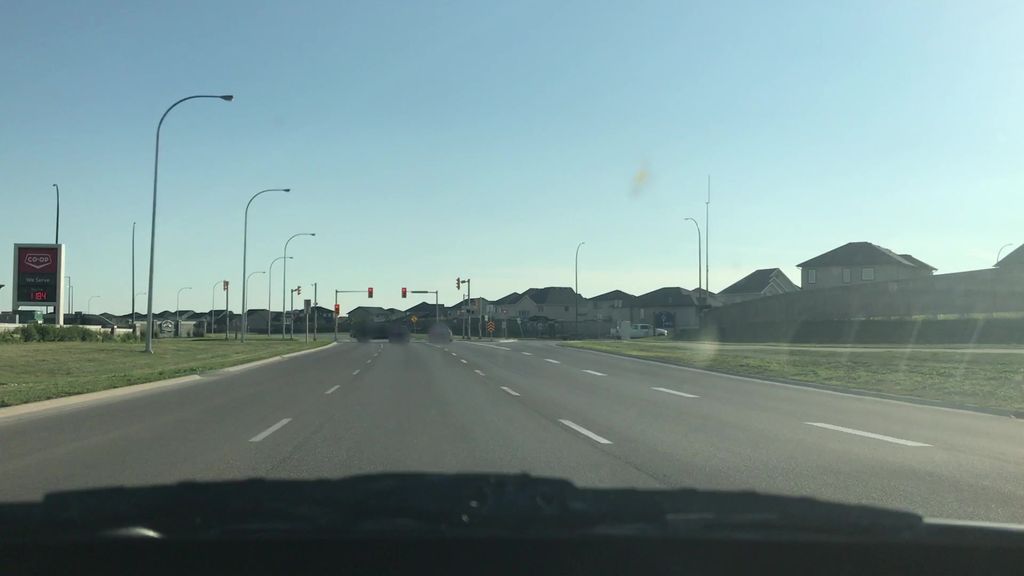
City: winnipeg